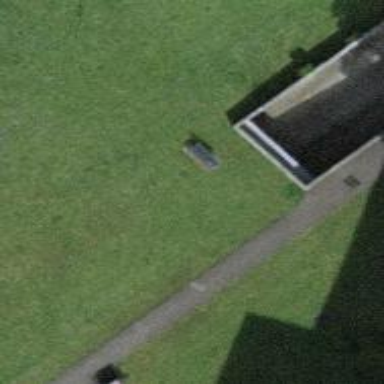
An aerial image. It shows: Driveway tunnel with sidewalks on both sides.